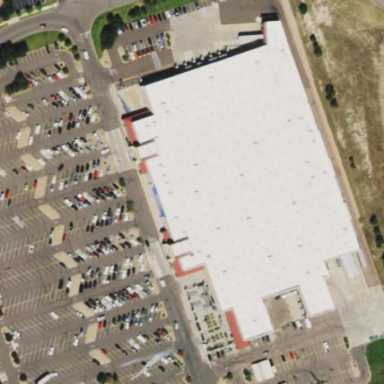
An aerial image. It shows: Retail building housing supermarket.